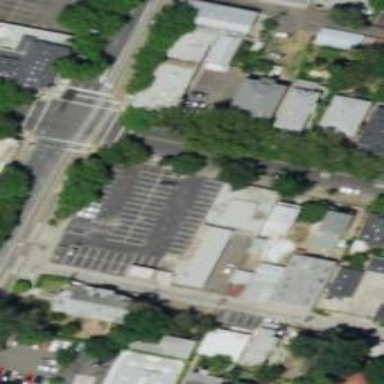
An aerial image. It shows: Parking area with asphalt surface. This is surface parking with park-and-ride facility.